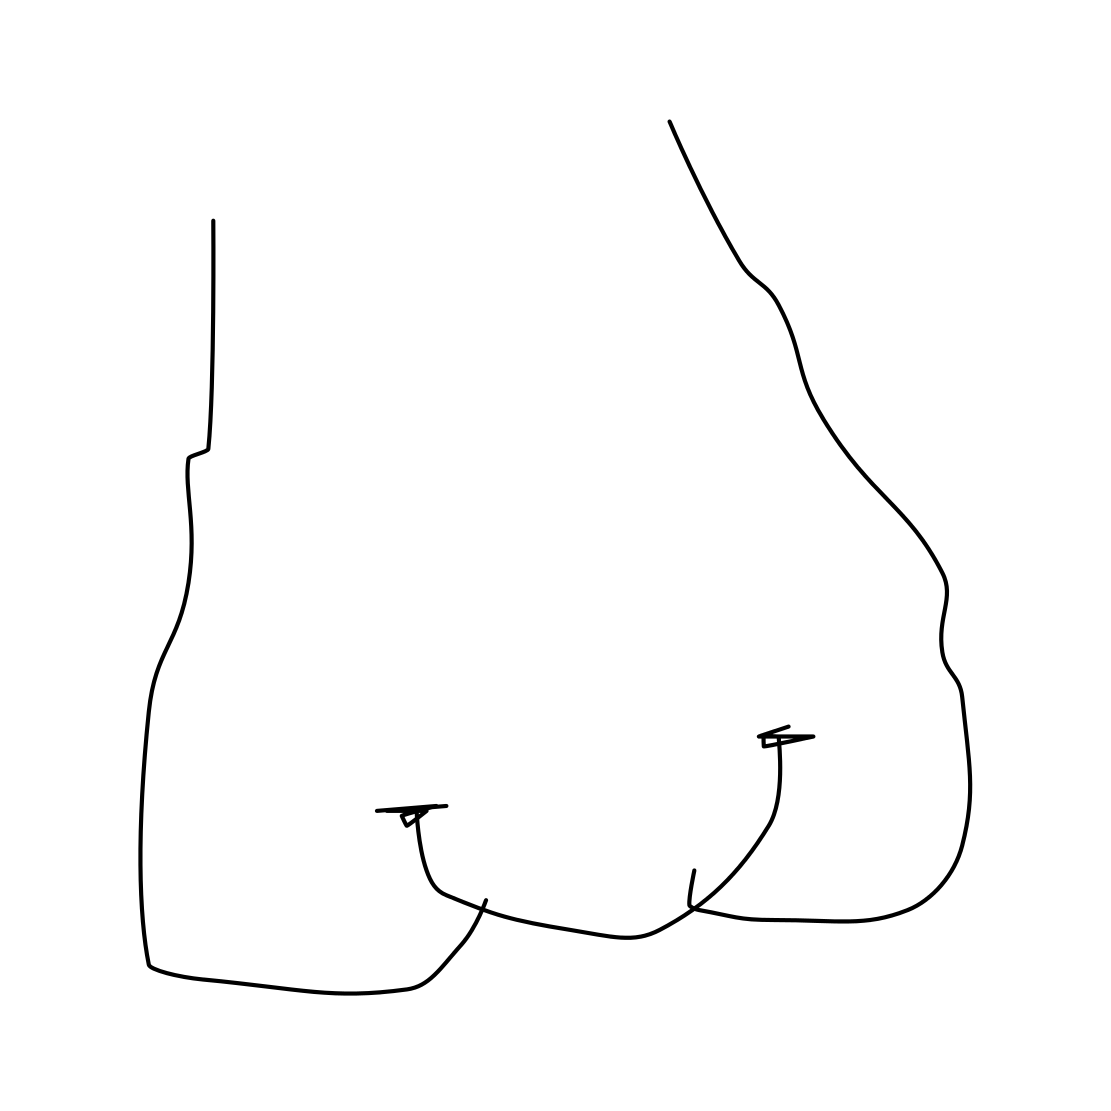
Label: nose